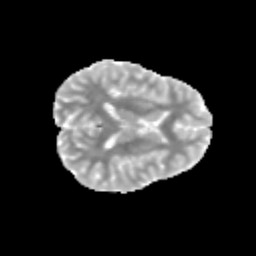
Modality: MD
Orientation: axial
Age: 12
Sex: female
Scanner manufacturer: siemens
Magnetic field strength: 3 T
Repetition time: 3.8 s
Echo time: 0.07 s